Aerial crown-view tile of a tropical tree (Barro Colorado Island, Panama), acquired 20241014:
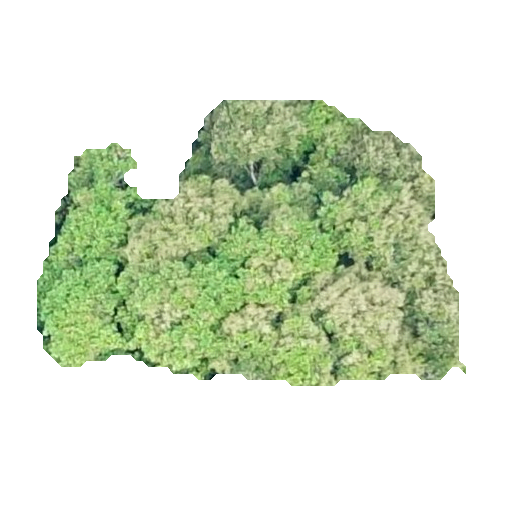
Species: Prioria copaifera
GBIF accepted scientific name: Prioria copaifera
Crown area: 143.193 m²